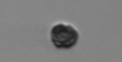
Label: nanoplankton_mix